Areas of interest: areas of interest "Educational"
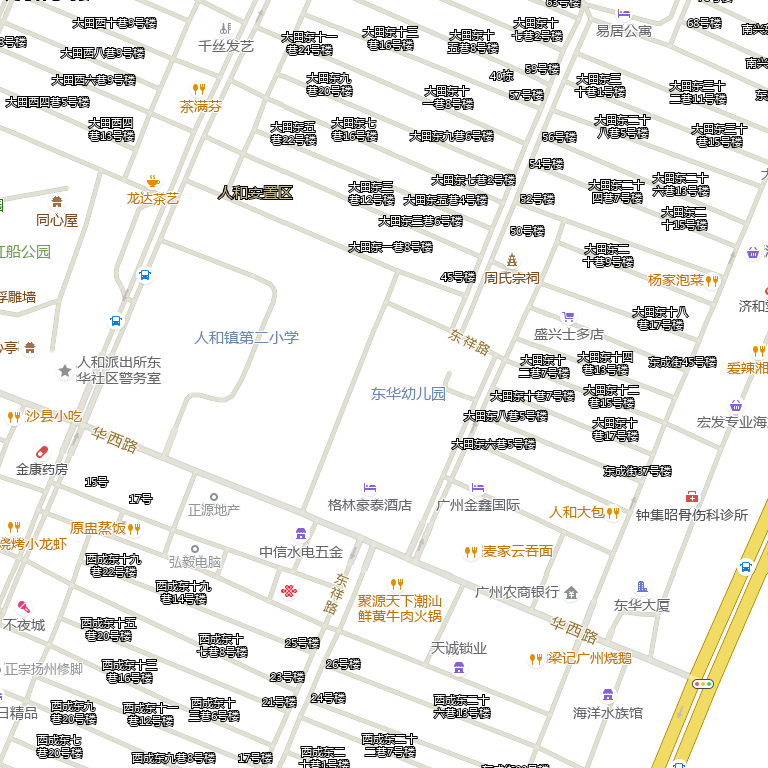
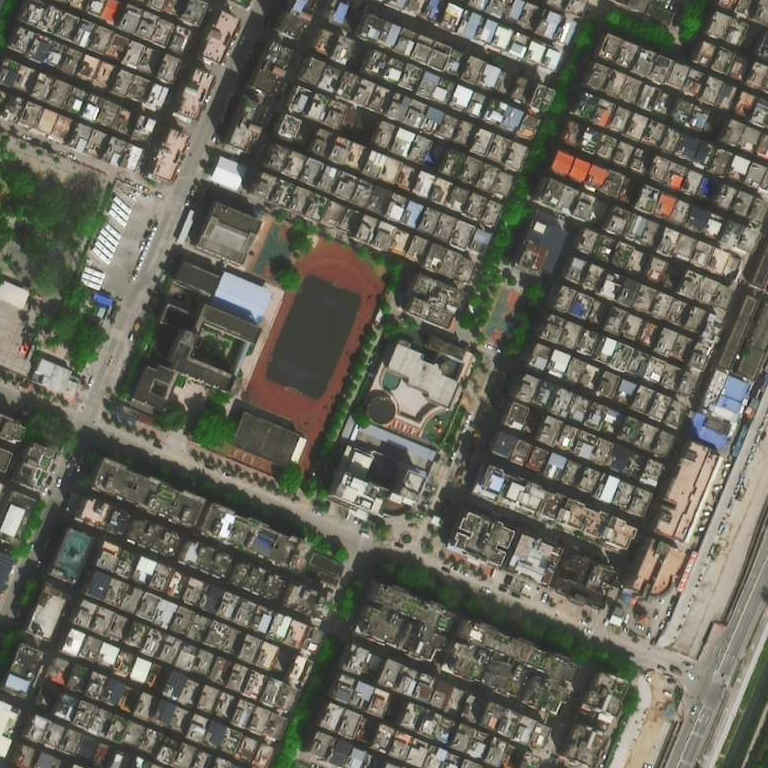